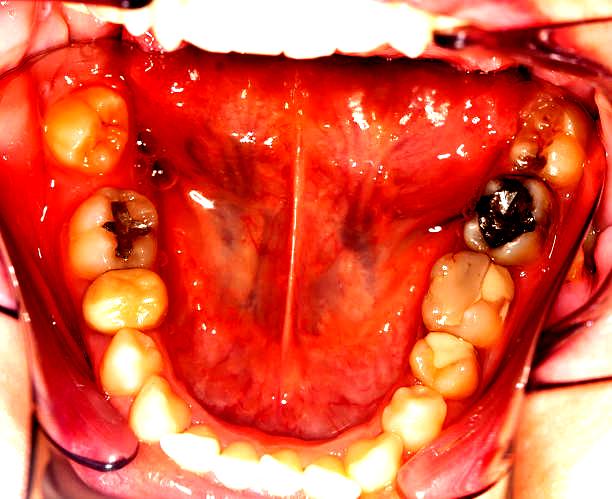
Condition: Gingivitis